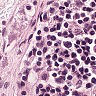
Metastatic tissue present: no